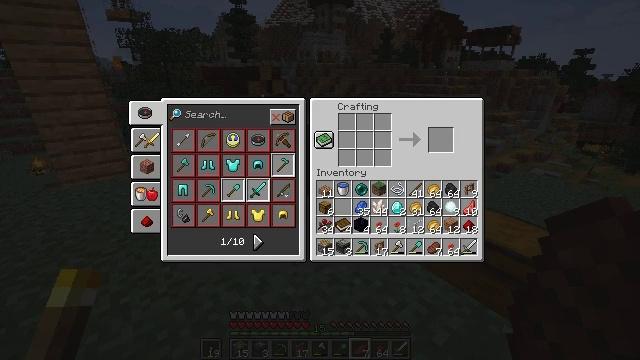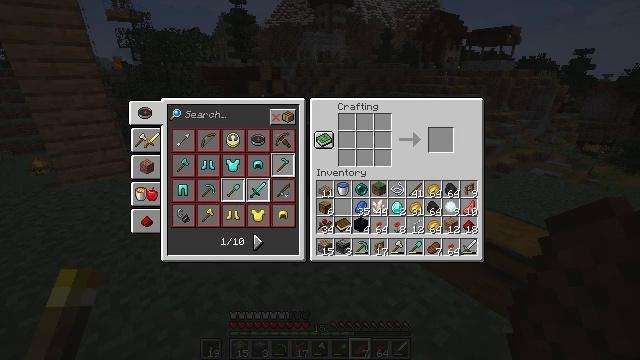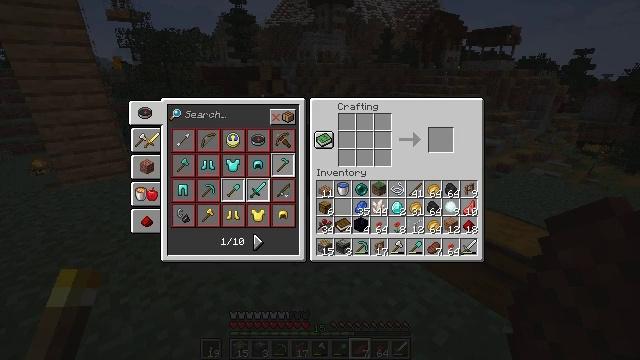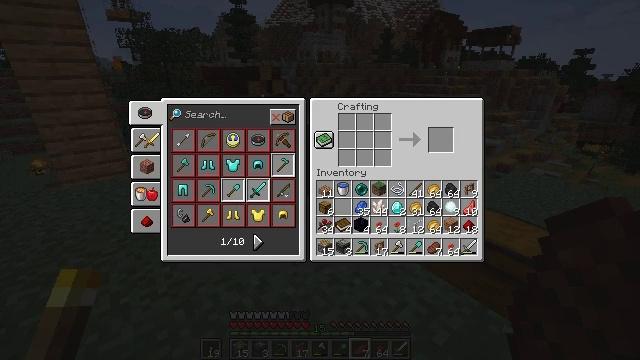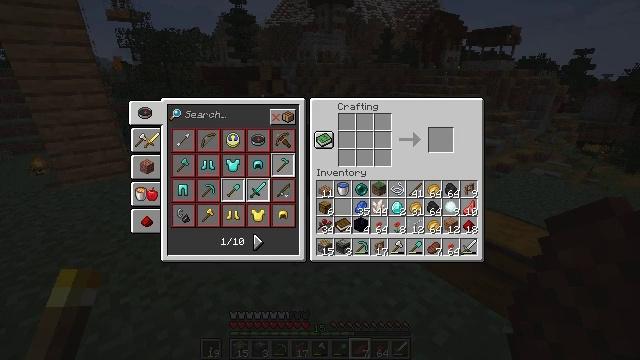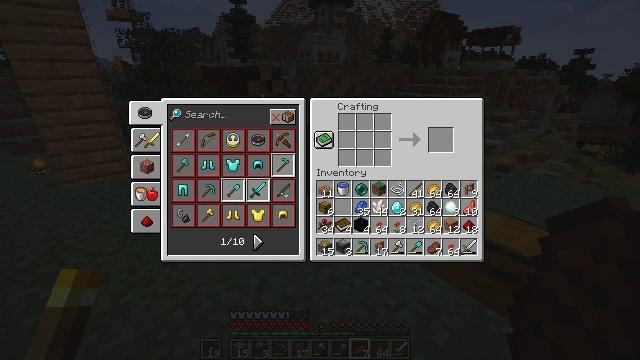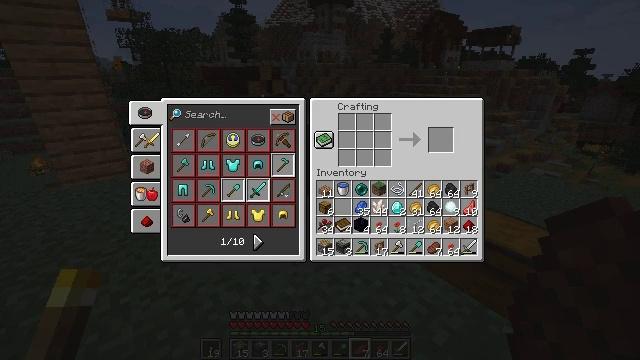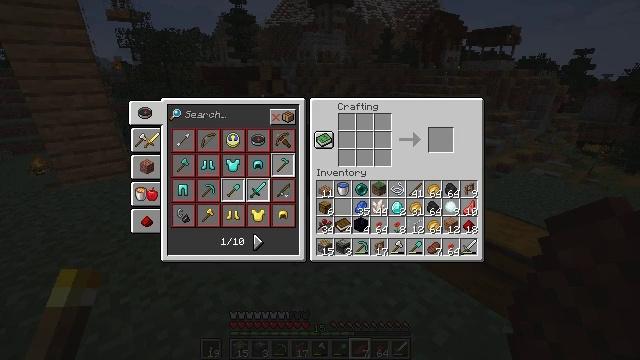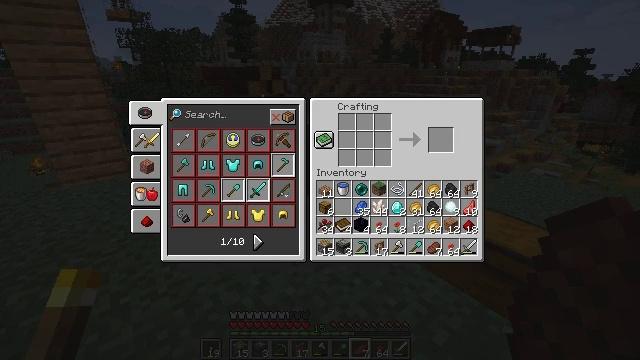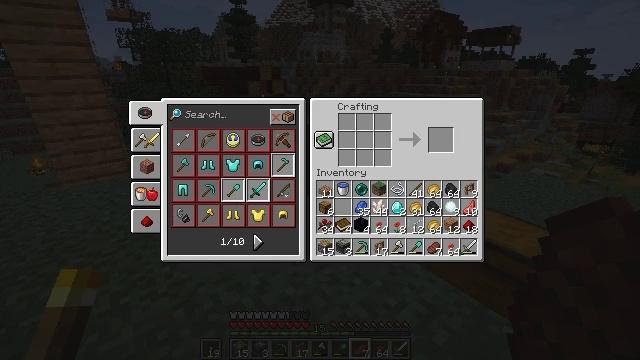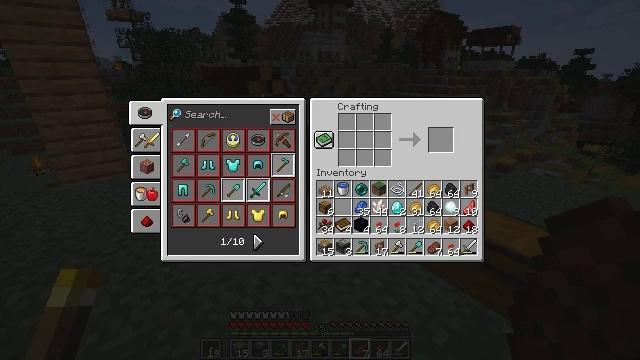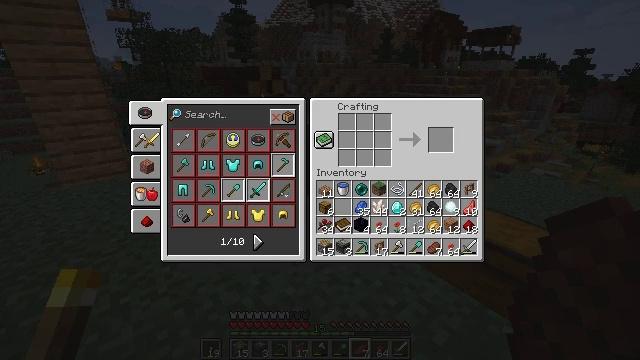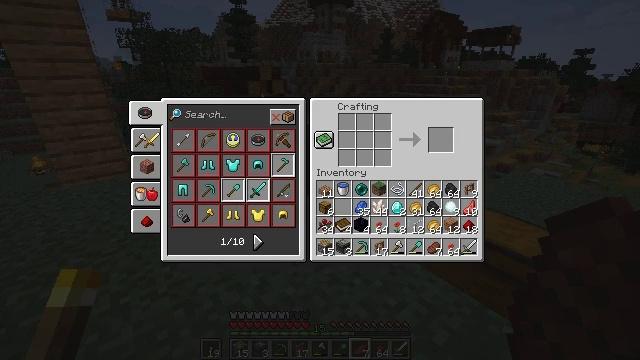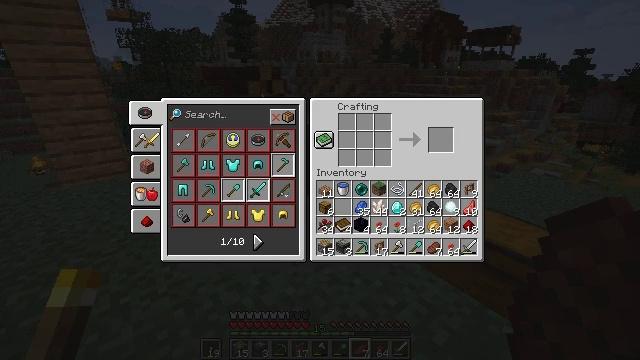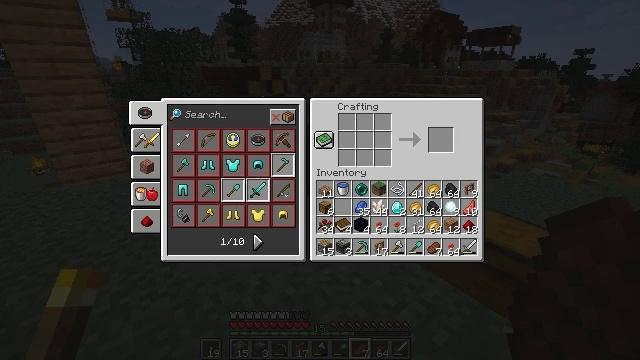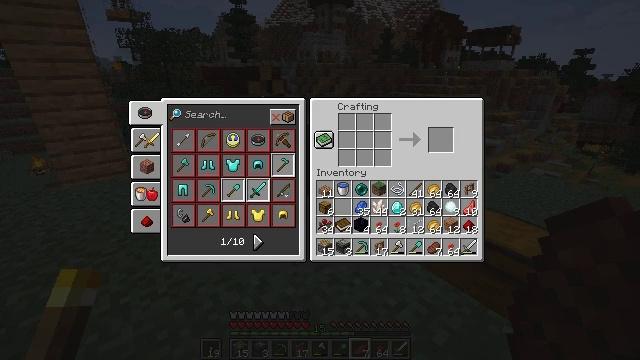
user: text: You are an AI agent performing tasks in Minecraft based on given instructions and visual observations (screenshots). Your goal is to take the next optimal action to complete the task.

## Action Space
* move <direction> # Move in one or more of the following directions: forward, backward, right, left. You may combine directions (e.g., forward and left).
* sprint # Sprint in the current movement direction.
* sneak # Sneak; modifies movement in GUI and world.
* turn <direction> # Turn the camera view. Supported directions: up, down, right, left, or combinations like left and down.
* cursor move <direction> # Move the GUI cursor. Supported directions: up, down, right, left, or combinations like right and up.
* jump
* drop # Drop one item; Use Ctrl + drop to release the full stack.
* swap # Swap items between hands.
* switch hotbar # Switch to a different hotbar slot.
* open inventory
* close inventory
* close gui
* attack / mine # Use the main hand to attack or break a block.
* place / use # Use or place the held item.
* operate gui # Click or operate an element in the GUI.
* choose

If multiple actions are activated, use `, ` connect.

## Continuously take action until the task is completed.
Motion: motion action
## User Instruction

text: Open the crafting interface to make a jungle fence gate.
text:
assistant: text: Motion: no_op
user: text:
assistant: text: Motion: no_op
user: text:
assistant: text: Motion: no_op
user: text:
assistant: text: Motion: no_op
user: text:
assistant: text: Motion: no_op
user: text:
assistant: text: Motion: no_op
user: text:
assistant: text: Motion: no_op
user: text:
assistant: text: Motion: no_op
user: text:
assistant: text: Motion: no_op
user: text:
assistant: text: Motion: no_op
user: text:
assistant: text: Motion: no_op
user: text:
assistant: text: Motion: no_op
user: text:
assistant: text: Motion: no_op
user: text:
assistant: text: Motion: cursor move left and down
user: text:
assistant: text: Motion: cursor move right
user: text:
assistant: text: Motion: cursor move right and up
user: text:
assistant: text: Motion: cursor move right and up
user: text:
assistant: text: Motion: cursor move right and up
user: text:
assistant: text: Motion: no_op
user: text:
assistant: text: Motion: no_op
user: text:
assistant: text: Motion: no_op
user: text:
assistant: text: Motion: cursor move right
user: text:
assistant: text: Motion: cursor move right
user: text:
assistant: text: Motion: cursor move right
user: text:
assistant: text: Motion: no_op
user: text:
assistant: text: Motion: no_op
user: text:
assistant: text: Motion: no_op
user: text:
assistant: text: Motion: no_op
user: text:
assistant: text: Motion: no_op
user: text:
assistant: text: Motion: cursor move left and up